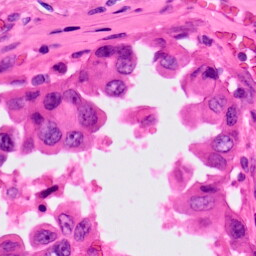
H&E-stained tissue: Lung